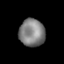
Tissue: skin
Cell type: Epithelial cells
Senescence score: 0.2373
Nuclear area (px): 695
Mean DAPI intensity: 126.845